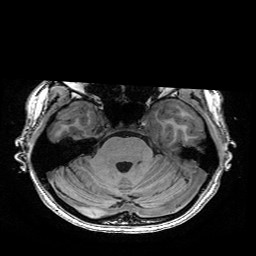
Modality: T1w
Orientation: coronal
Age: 20
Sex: female
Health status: healthy